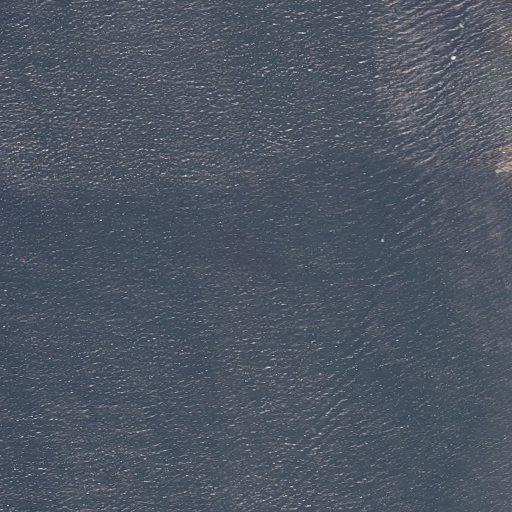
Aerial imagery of bar in Maine named Cow Ledge containing open water and herbaceous wetlands